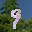
Label: 9